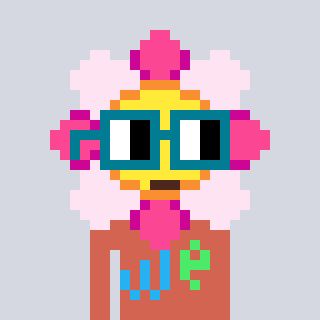
a pixel art character with square dark green glasses, a flower-shaped head and a peachy-colored body on a cool background